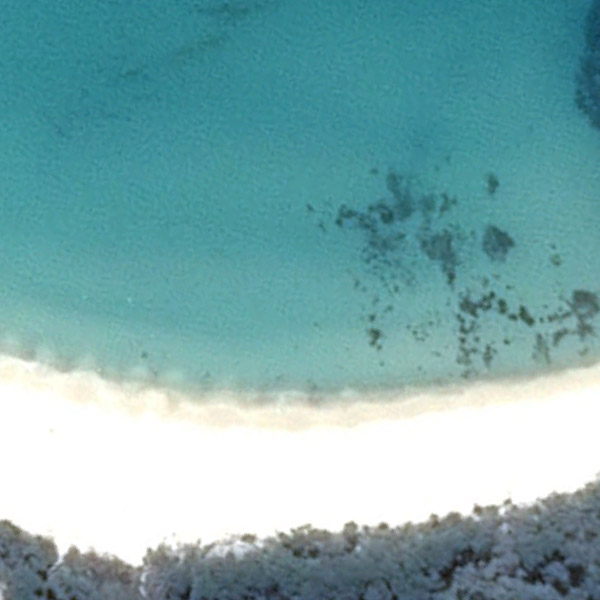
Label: Beach